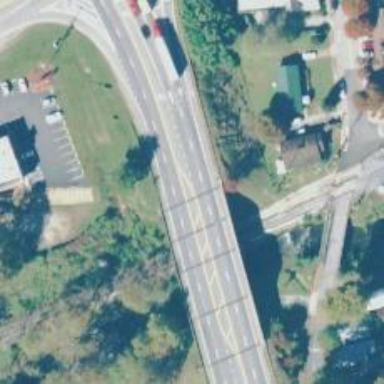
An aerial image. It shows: Trunk highway bridge with asphalt surface.